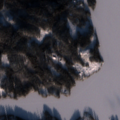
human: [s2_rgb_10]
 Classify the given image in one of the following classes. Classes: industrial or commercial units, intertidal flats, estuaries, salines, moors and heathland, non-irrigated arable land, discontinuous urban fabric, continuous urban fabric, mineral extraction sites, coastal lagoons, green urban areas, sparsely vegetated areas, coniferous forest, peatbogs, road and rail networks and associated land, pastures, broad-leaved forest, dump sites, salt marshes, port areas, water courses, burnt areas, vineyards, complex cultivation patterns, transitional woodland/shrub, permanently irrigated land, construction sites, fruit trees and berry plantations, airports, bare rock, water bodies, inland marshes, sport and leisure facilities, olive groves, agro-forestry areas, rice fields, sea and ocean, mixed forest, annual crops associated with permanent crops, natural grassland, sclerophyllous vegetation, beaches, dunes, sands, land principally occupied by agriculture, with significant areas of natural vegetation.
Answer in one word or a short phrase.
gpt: coniferous forest, mixed forest, transitional woodland/shrub, water bodies